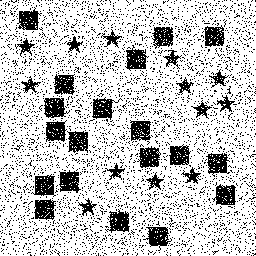
Squares: 19
Triangles: 0
Stars: 13
Total shapes: 32